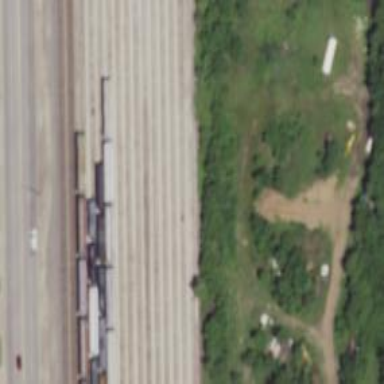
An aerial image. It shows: View of railway yard.